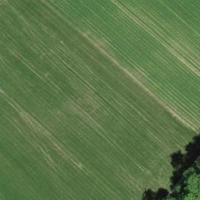
EUNIS habitat code: 25
Species observed at this site:
Aglais urticae
Geum rivale